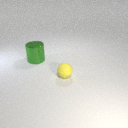
small yellow rubber sphere to the right of large green metal cylinder